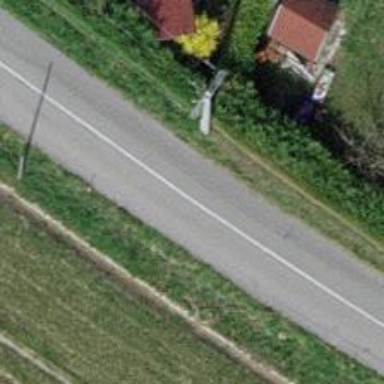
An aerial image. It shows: Power pole.